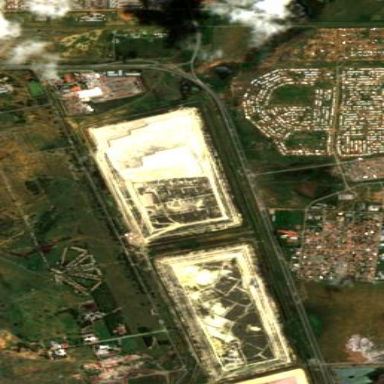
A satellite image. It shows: Tailings reservoir in landfill area.